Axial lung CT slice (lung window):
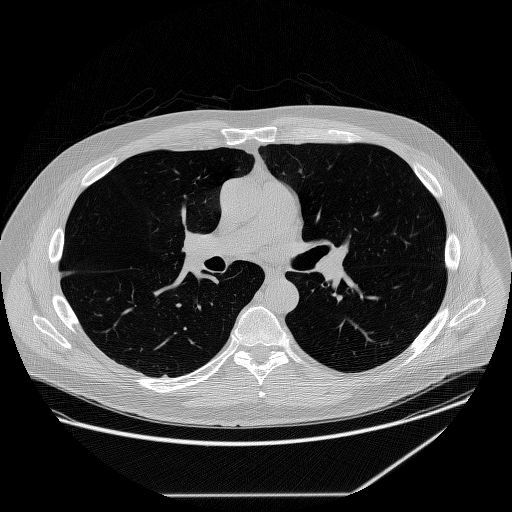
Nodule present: no